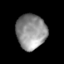
Tissue: skin
Cell type: Epithelial cells
Senescence score: 0.238
Nuclear area (px): 1022
Mean DAPI intensity: 144.546